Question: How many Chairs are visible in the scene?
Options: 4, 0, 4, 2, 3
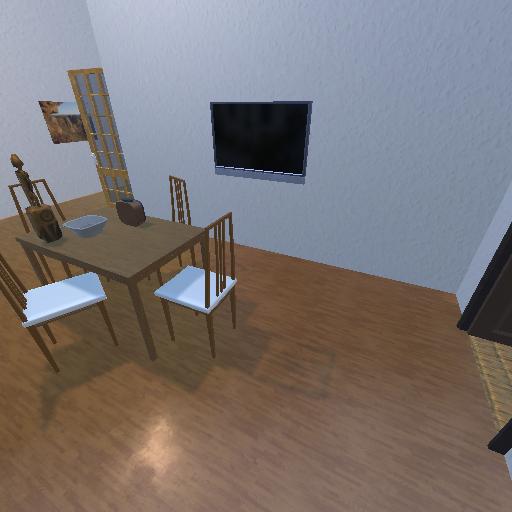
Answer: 4